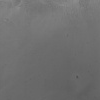
Atmospheric dust classification: not_dusty